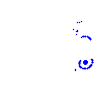
Particle: pion